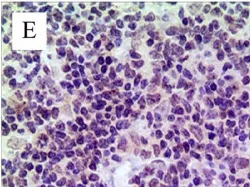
Immunohistochemical analyses for p110delta, CD3, and CD20. Lymph node sections from patient 1.
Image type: pathology (immunostaining)